Field crop: tomato
Growth stage: 1
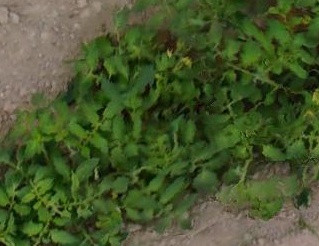
Species: tomato